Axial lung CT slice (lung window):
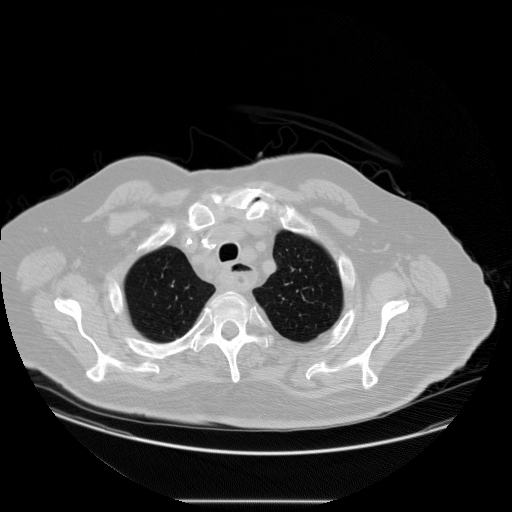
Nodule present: no